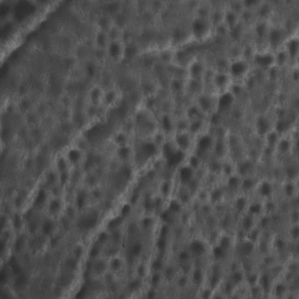
Label: non_frost